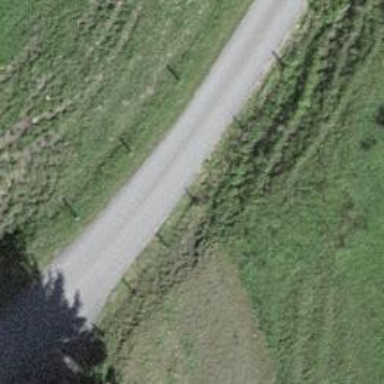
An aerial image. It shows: Well-maintained track road of grade 1.